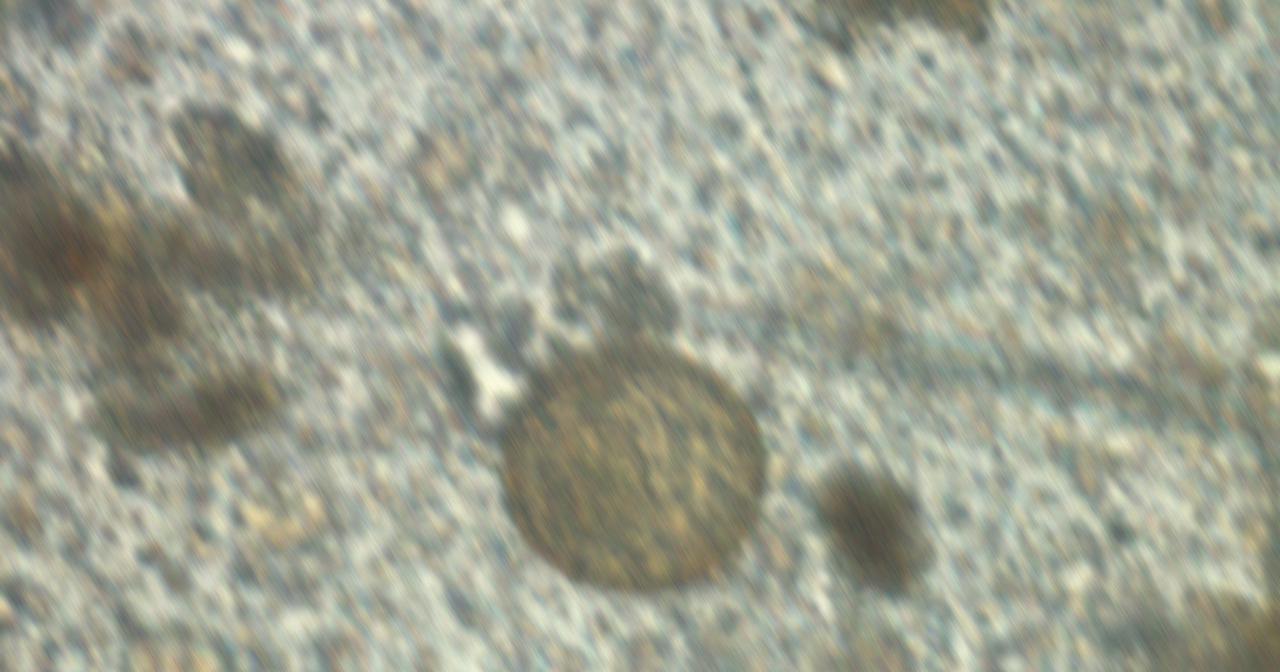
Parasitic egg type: Hymenolepis diminuta